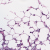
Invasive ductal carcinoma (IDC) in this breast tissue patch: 1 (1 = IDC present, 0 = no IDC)